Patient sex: M
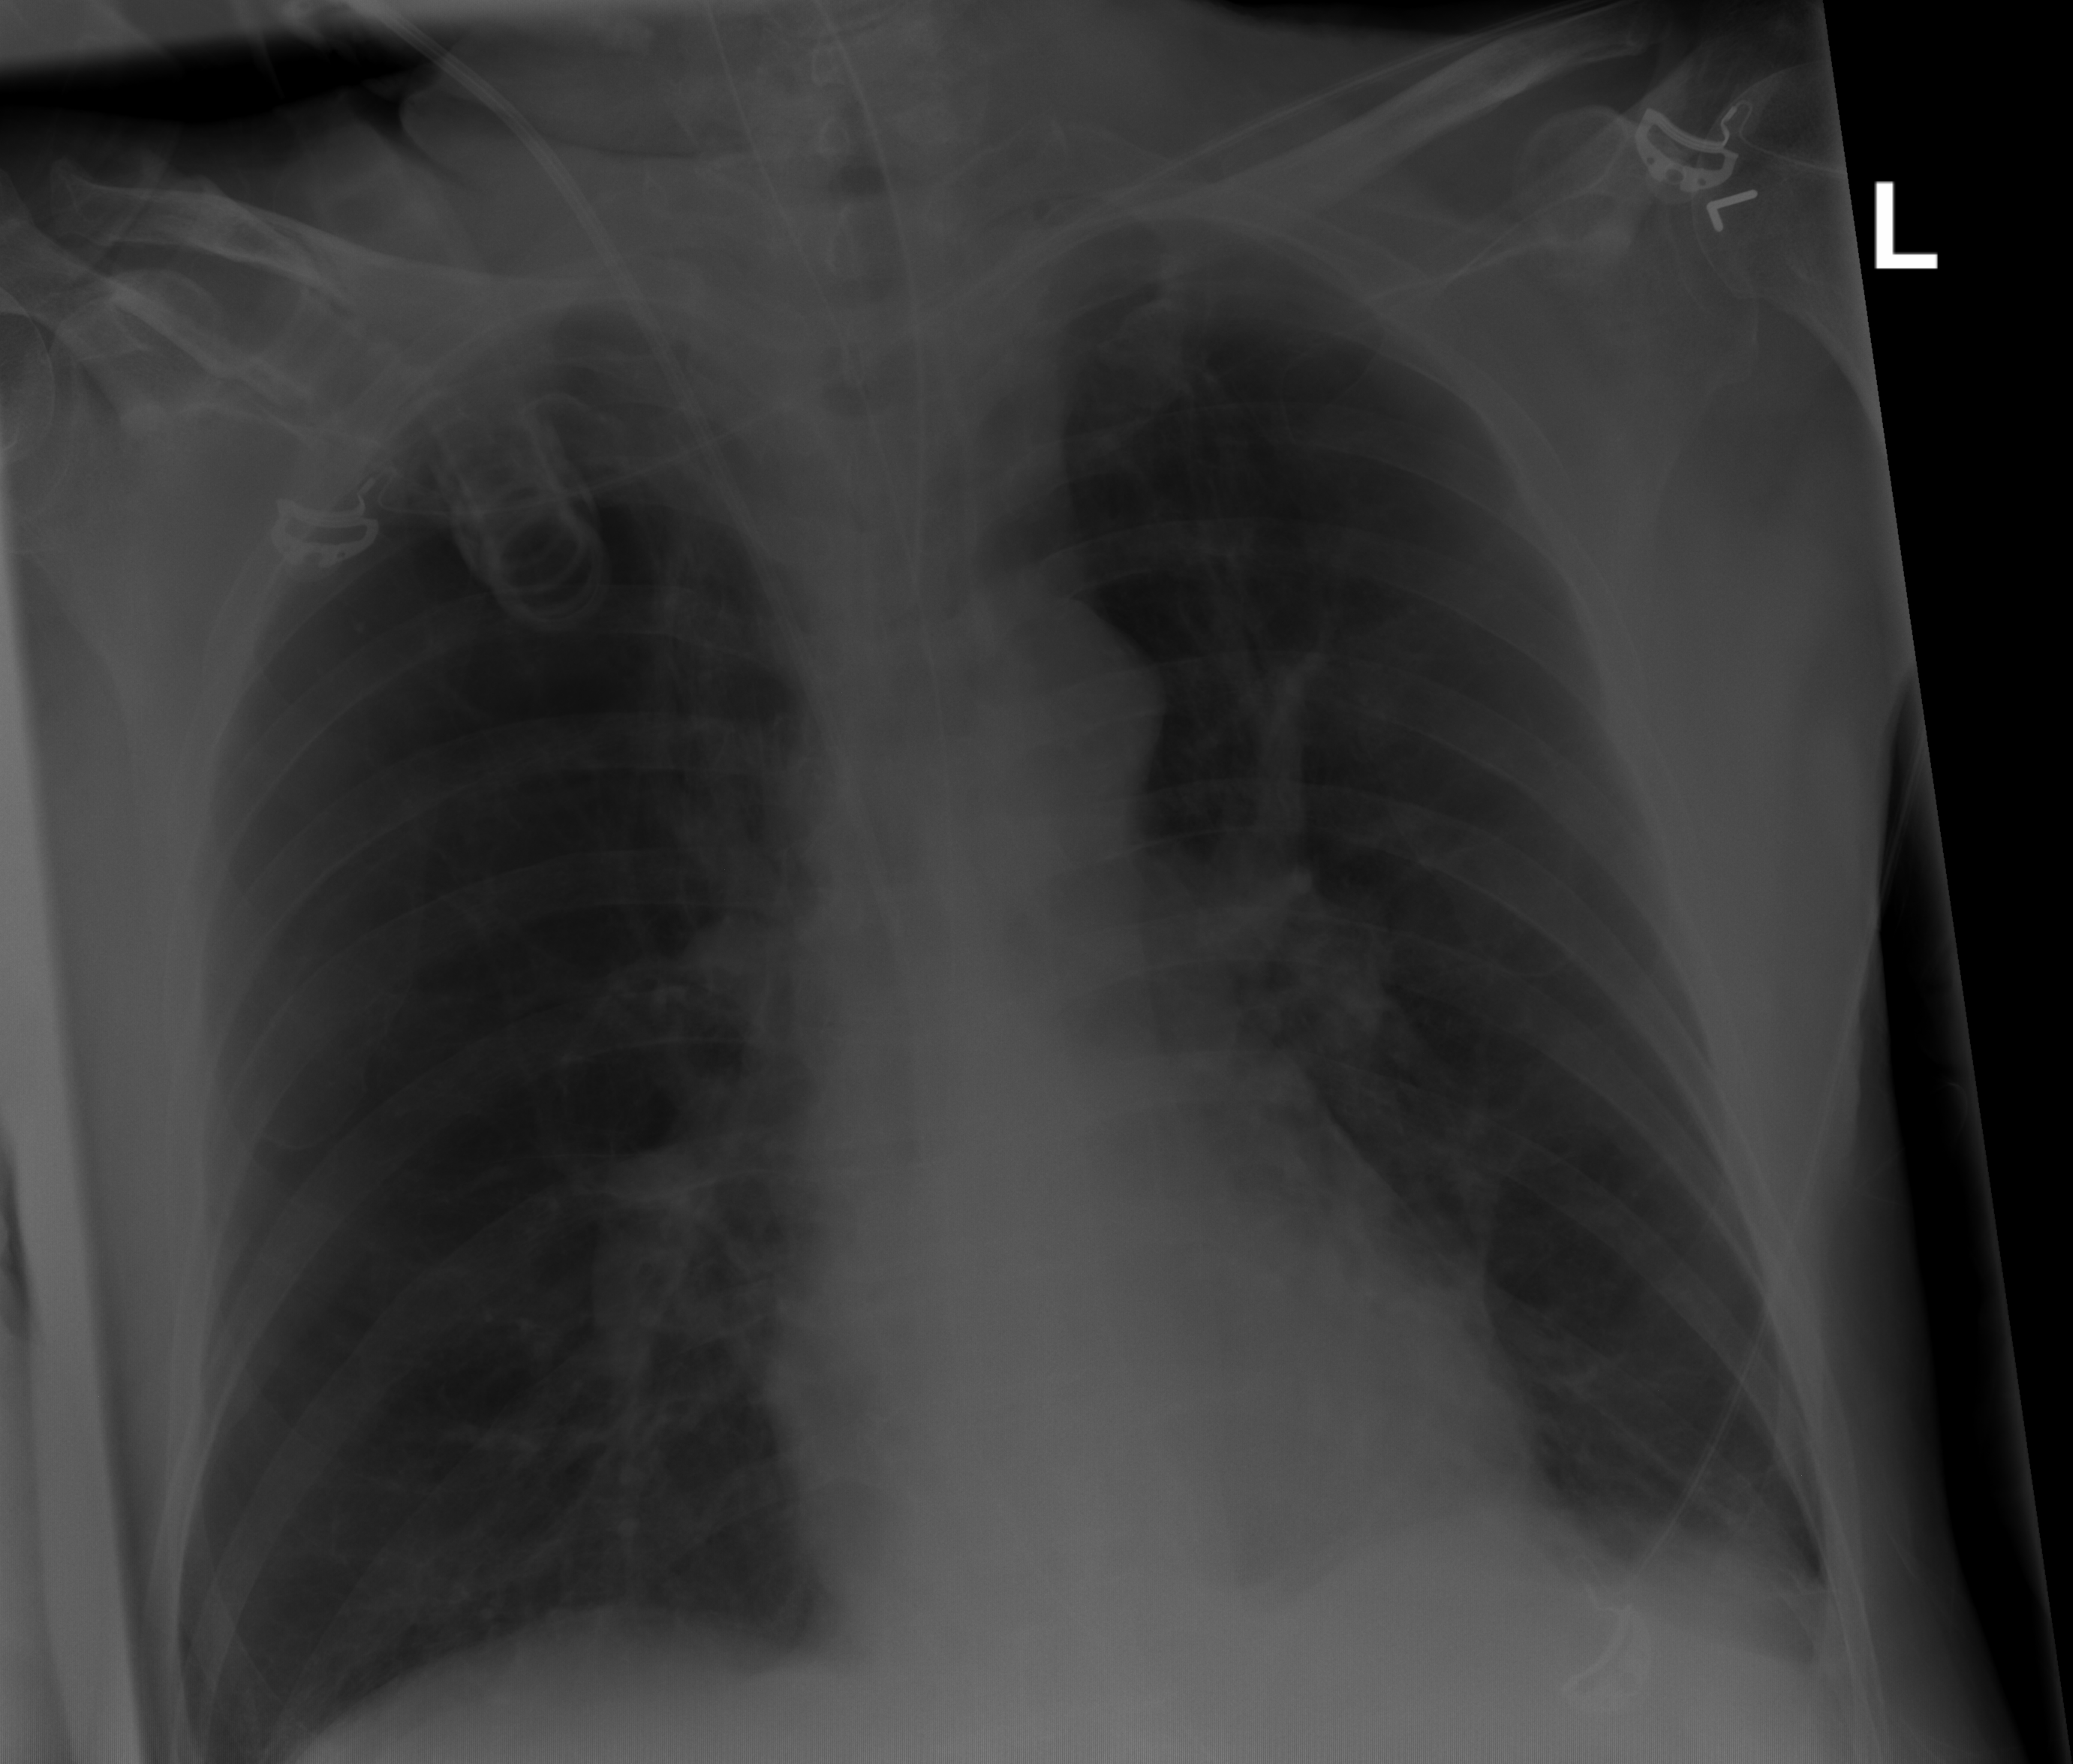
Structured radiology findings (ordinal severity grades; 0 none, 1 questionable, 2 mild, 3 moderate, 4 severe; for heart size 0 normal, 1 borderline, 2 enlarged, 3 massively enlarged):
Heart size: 0
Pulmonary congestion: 0
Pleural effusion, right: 0
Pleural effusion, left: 0
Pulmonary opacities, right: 0
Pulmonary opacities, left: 0
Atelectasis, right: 2
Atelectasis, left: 2